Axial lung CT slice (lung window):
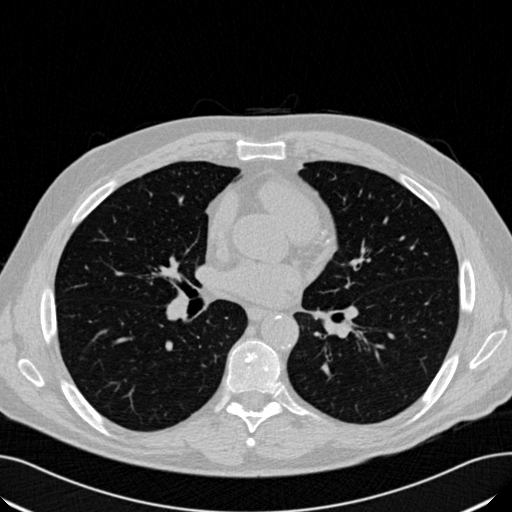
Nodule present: no